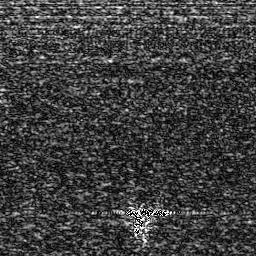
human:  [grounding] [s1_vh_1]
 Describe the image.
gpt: In the satellite image, there is  <ref>1 medium ship </ref> <box>[[48, 80, 68, 85, 0]]</box> located at bottom.